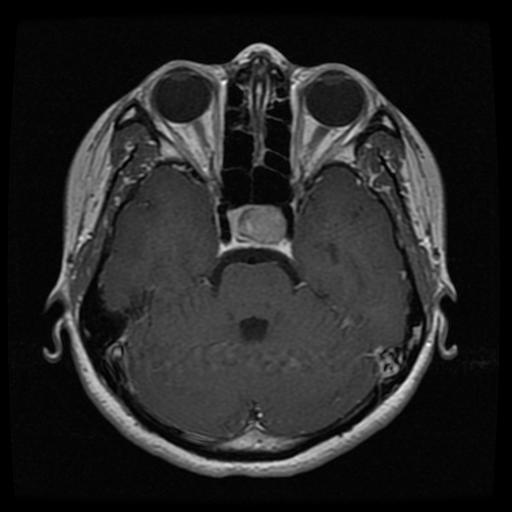
Label: pituitary